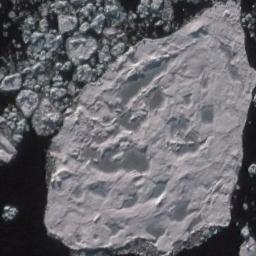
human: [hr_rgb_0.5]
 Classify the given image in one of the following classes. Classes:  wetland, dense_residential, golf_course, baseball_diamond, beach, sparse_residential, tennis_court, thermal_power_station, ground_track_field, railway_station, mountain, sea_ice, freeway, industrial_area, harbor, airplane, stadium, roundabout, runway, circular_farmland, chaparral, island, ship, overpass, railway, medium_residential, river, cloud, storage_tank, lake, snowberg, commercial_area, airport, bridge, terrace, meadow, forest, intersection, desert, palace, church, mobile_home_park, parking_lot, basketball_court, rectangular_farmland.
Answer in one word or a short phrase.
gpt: sea_ice